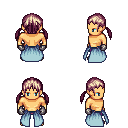
a pixel art fantasy rpg character, male body template, human, tanned skin, overskirt, magenta pants, white blonde twin-tailed hairstyle, metal gloves, four views (front, back, left, right), 2x2 character sprite sheet, small pixel art, hard edges, no anti-aliasing